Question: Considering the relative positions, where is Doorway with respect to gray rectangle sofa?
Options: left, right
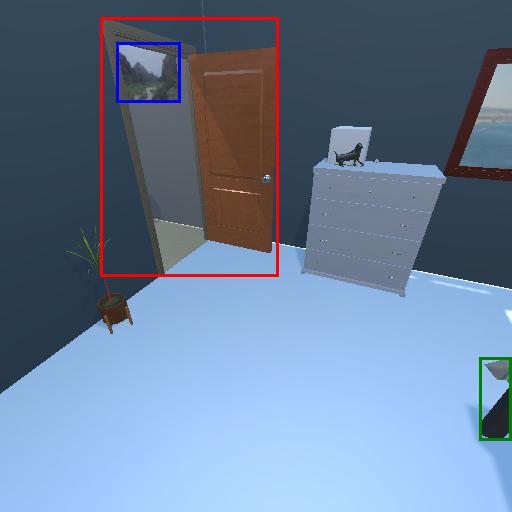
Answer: left